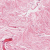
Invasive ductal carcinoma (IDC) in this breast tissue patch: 0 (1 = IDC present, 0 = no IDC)